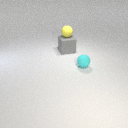
small yellow rubber sphere above large gray rubber cube